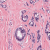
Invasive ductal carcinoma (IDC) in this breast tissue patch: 1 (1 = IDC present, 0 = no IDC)